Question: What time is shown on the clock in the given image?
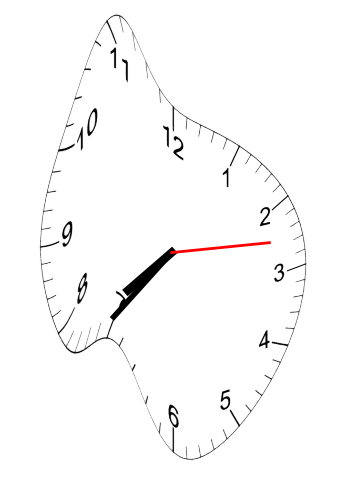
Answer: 07:36:13